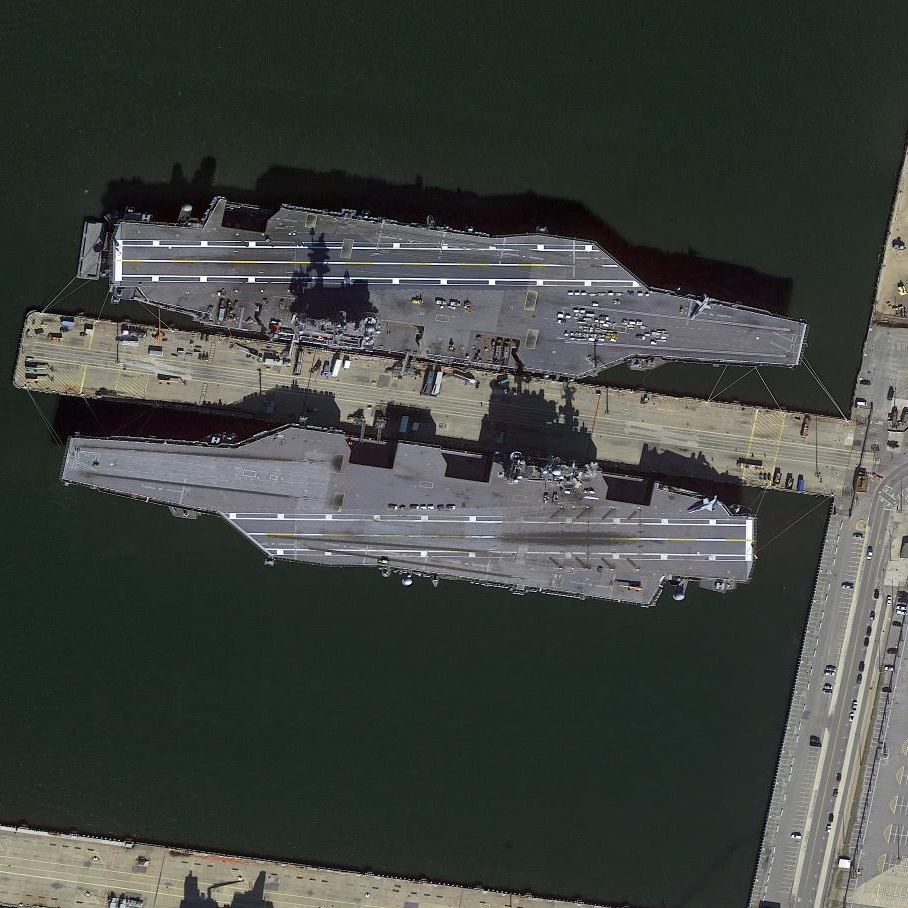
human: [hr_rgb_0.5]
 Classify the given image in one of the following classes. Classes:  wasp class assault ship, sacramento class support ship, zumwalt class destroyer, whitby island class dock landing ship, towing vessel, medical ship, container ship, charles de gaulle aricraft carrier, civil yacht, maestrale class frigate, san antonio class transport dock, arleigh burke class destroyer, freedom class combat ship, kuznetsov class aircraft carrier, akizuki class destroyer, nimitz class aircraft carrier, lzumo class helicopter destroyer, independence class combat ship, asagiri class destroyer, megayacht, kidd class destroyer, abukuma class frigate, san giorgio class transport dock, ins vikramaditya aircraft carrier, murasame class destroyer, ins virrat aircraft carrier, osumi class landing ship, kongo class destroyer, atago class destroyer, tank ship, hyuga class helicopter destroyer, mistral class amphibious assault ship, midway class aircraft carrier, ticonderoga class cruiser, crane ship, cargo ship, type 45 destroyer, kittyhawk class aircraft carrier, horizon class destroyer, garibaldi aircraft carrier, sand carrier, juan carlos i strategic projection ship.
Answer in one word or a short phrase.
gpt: Nimitz class aircraft carrier